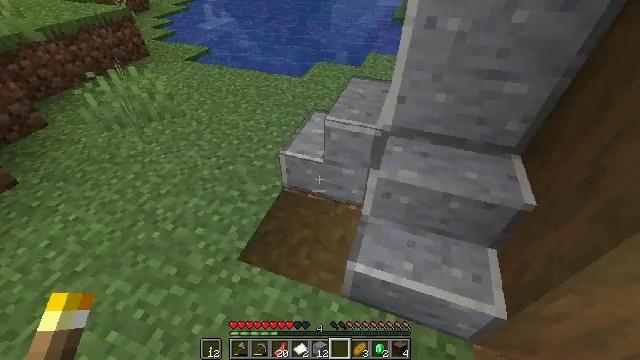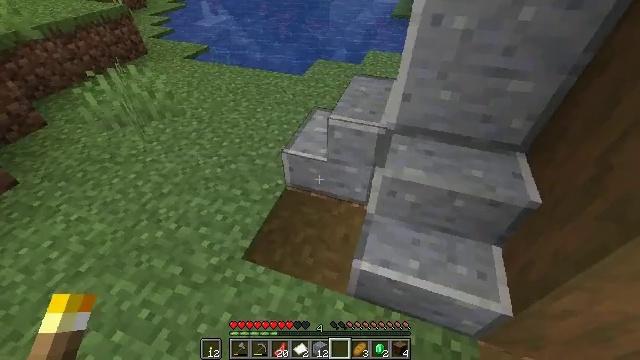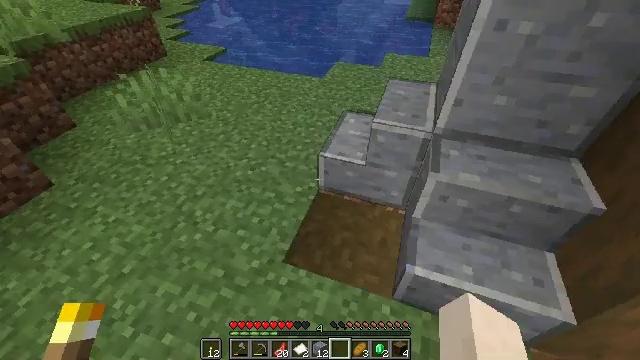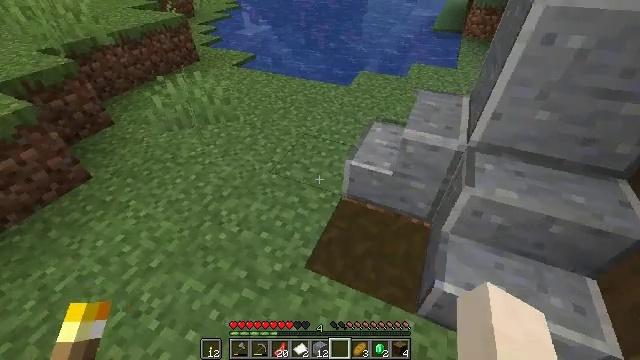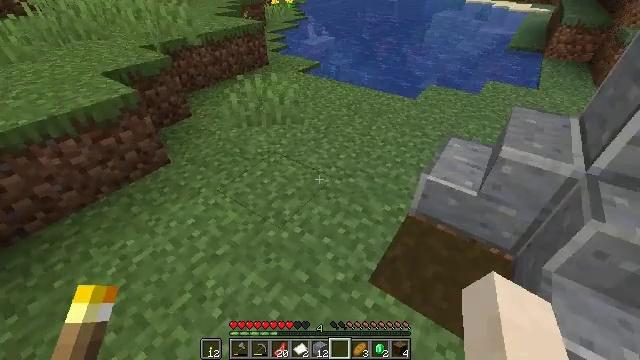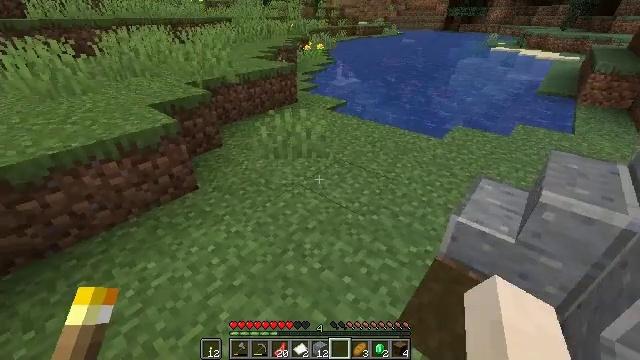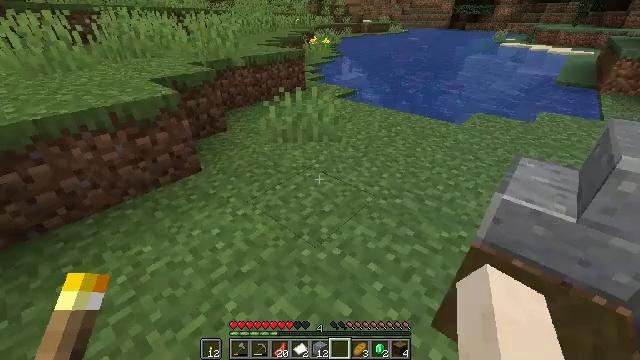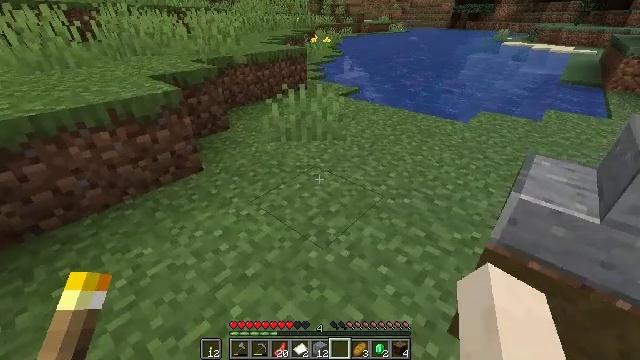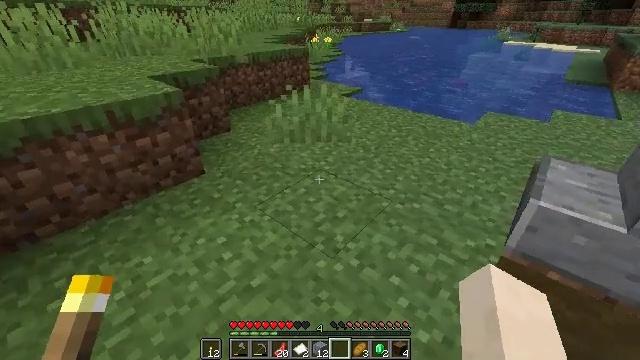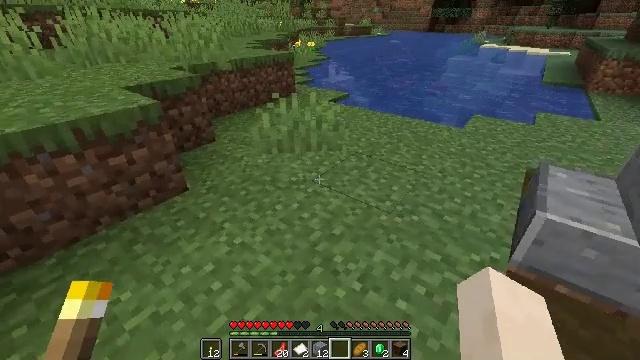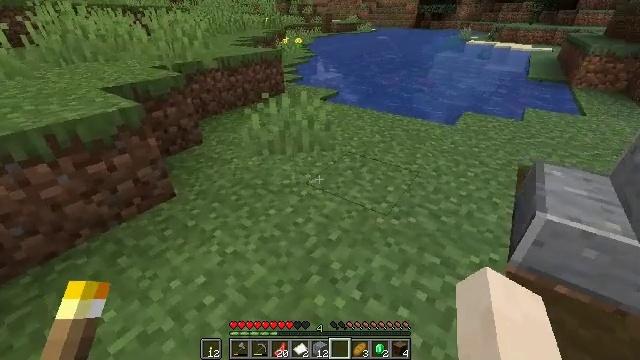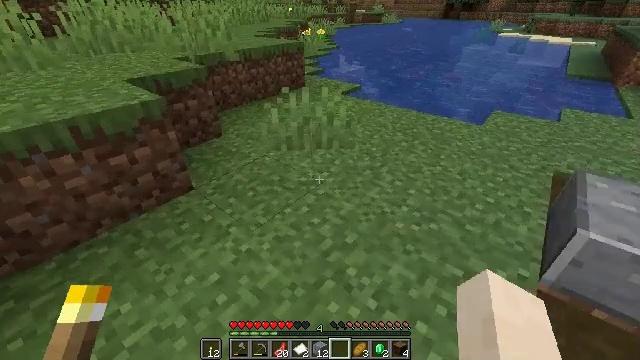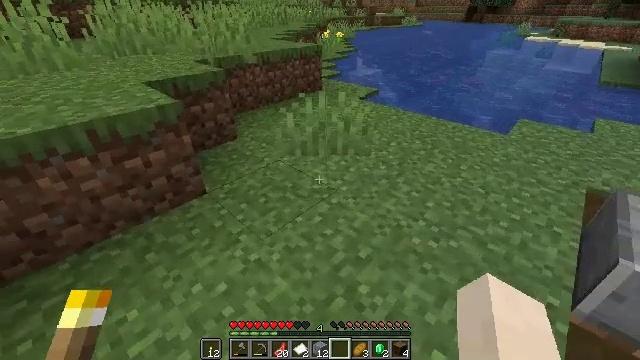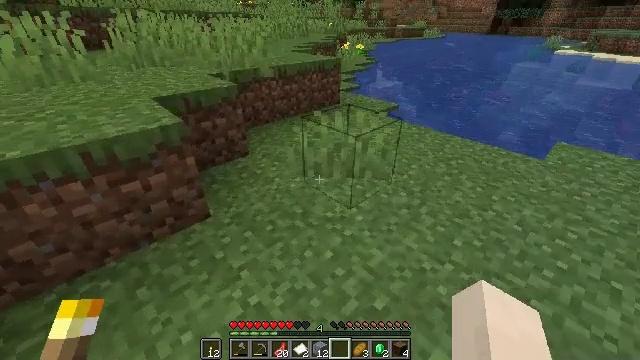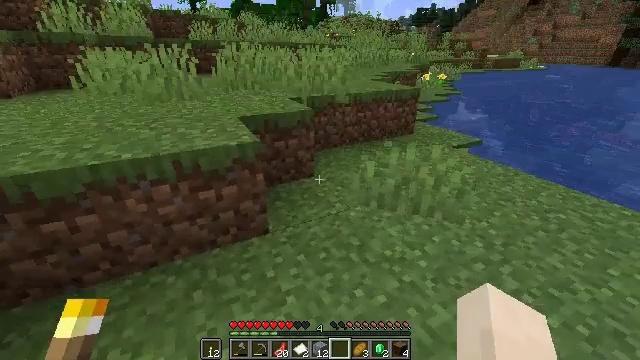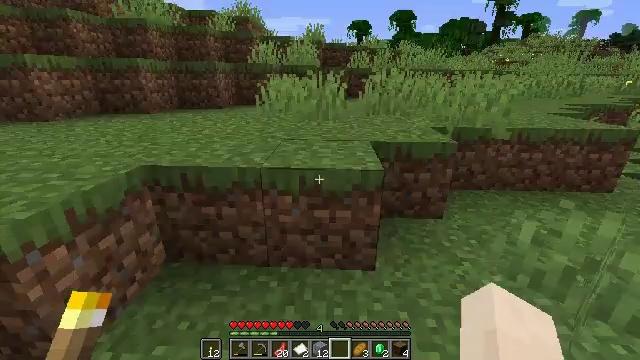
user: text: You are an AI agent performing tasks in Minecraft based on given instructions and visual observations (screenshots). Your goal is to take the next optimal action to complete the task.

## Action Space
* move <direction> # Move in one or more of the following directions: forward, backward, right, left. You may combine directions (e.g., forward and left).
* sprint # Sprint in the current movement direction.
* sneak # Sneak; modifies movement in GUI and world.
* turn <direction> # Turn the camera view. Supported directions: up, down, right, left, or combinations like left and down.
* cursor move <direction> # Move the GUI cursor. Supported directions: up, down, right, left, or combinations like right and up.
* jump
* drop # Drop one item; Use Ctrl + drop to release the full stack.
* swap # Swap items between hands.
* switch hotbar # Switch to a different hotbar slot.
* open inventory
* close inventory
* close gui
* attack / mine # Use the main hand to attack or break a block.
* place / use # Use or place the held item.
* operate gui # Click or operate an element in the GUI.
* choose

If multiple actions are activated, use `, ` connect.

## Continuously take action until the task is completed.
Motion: motion action
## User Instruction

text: Harvest polished andesite stairs from a structure.
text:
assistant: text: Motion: move left
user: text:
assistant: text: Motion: move left
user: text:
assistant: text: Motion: move left, turn left and up
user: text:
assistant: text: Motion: move forward and move left, turn left and up
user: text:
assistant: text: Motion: move forward, turn left and up
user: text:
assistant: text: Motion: move forward
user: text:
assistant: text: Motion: move forward
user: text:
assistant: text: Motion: move forward
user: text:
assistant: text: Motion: turn right
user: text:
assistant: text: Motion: turn right
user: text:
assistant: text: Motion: move forward, turn left and down
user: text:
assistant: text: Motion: move forward, turn left
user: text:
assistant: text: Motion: move forward, turn left and up
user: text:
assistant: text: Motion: move forward, turn left and up
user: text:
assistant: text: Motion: move forward, turn left and up
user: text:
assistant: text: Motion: move forward, turn left and up
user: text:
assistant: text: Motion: move forward, turn left
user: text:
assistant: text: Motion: move forward, jump
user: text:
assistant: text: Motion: move forward, jump
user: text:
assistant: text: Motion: move forward, jump
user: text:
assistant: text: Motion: move forward
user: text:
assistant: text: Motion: move forward
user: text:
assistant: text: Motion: move forward
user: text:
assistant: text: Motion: move forward
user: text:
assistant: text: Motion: move forward
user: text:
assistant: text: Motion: move forward
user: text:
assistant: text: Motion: move forward
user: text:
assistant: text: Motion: move forward, turn right
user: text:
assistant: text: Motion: move forward, turn right
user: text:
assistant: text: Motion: move forward, turn right and down